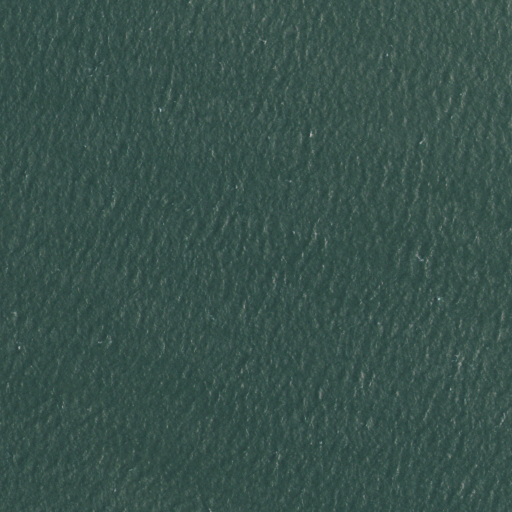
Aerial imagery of bar in South Carolina named Middle Shoal containing only open water